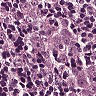
Metastatic tissue present: yes